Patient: sex M, age 64
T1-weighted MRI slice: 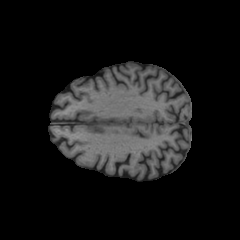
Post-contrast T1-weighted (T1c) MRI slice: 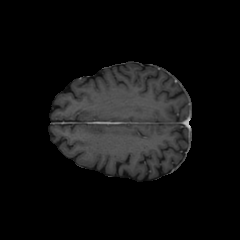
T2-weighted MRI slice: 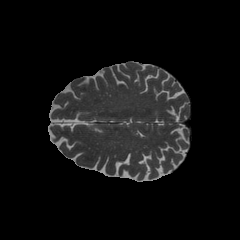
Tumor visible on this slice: no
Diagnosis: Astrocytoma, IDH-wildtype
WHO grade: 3